【题型】选择题　【知识点】函数　【难度】medium
如图，四叶玫瑰线\(E\)的方程为\((x^2+y^2)^3=16x^2y^2\)，\(P(x_0,y_0)\)是\(E\)上在第一象限内的一点，则\(y_0\)的最大值为（\quad）

\noindent A. \(\dfrac{8\sqrt{3}}{9}\) \quad B. \(\dfrac{4\sqrt{3}}{3}\) \quad C. \(\dfrac{4\sqrt{6}}{9}\) \quad D. \(\dfrac{2\sqrt{6}}{3}\)

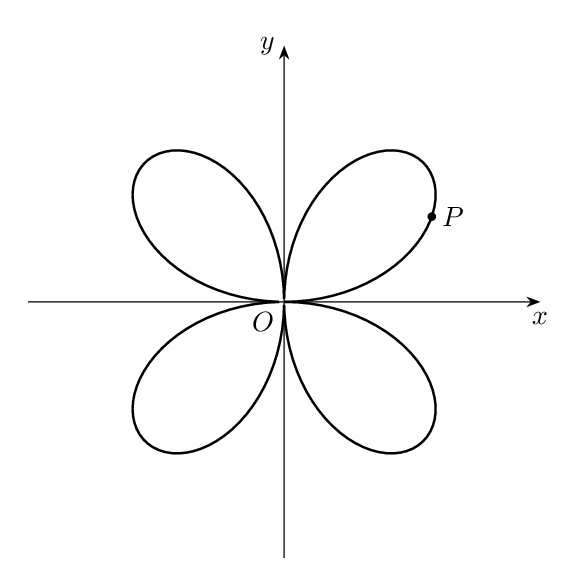
【解答】
\noindent 【答案】A

\noindent 【分析】根据曲线的方程及三角代换得到\(y=4\sin^2\theta\cos\theta\)，再由换元法可得\(y(t)=4t(1-t^2)\)，利用导数求最大值即可。

\noindent 【解答】解：如图，

\noindent \(P\)点在射线\(y=x\)（\(x\ge0\)）的上方，

\noindent 那么可设\(x^2+y^2=M^2(M>0)\)，\(x=M\cos\theta\)，\(y=M\sin\theta\left(\dfrac{\pi}{4}<\theta<\dfrac{\pi}{2}\right)\)，

\noindent 代入\((x^2+y^2)^3=16x^2y^2\)，得\(y=4\sin^2\theta\cos\theta\)，\(M=4\sin\theta\cos\theta\)，

\noindent 令\(\cos\theta=t\left(0<t<\dfrac{\sqrt{2}}{2}\right)\)，那么函数\(y(t)=4t(1-t^2)\)，

\noindent 因此导函数\(y'(t)=4(1-3t^2)=-12\left(t+\dfrac{\sqrt{3}}{3}\right)\left(t-\dfrac{\sqrt{3}}{3}\right)\)，

\noindent 当\(\dfrac{\sqrt{3}}{3}<t<\dfrac{\sqrt{2}}{2}\)时，\(y'(t)<0\)，\(y(t)\)单调递减，当\(0<t<\dfrac{\sqrt{3}}{3}\)时，\(y'(t)>0\)，\(y(t)\)单调递增，

\noindent 所以\(t=\dfrac{\sqrt{3}}{3}\)是\(y(t)\)的最大值点，即\(y(t)_{\max}=y\left(\dfrac{\sqrt{3}}{3}\right)=\dfrac{8\sqrt{3}}{9}\)。

\noindent 故选：A.

\noindent 【点评】本题考查导数的综合应用，属于中档题。
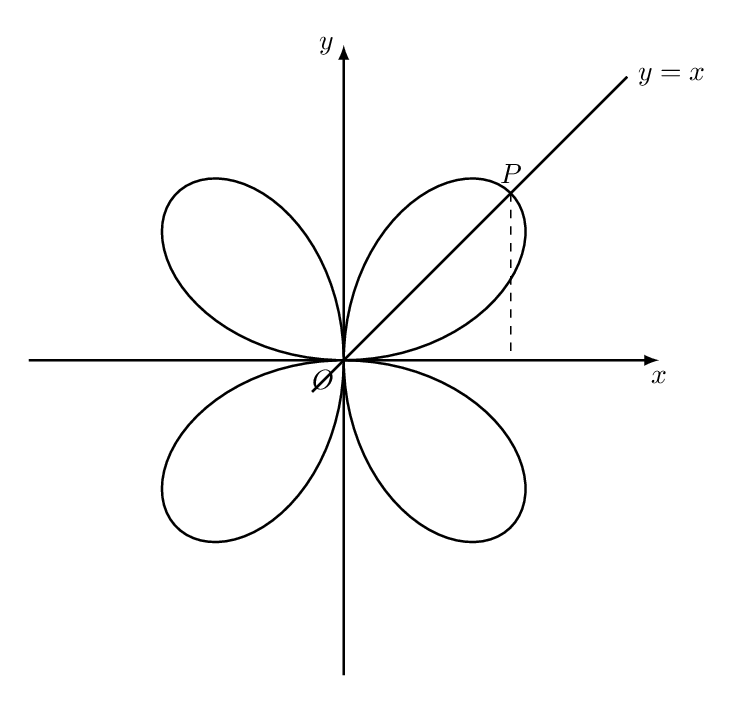